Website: bh-photo
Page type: account-dashboard
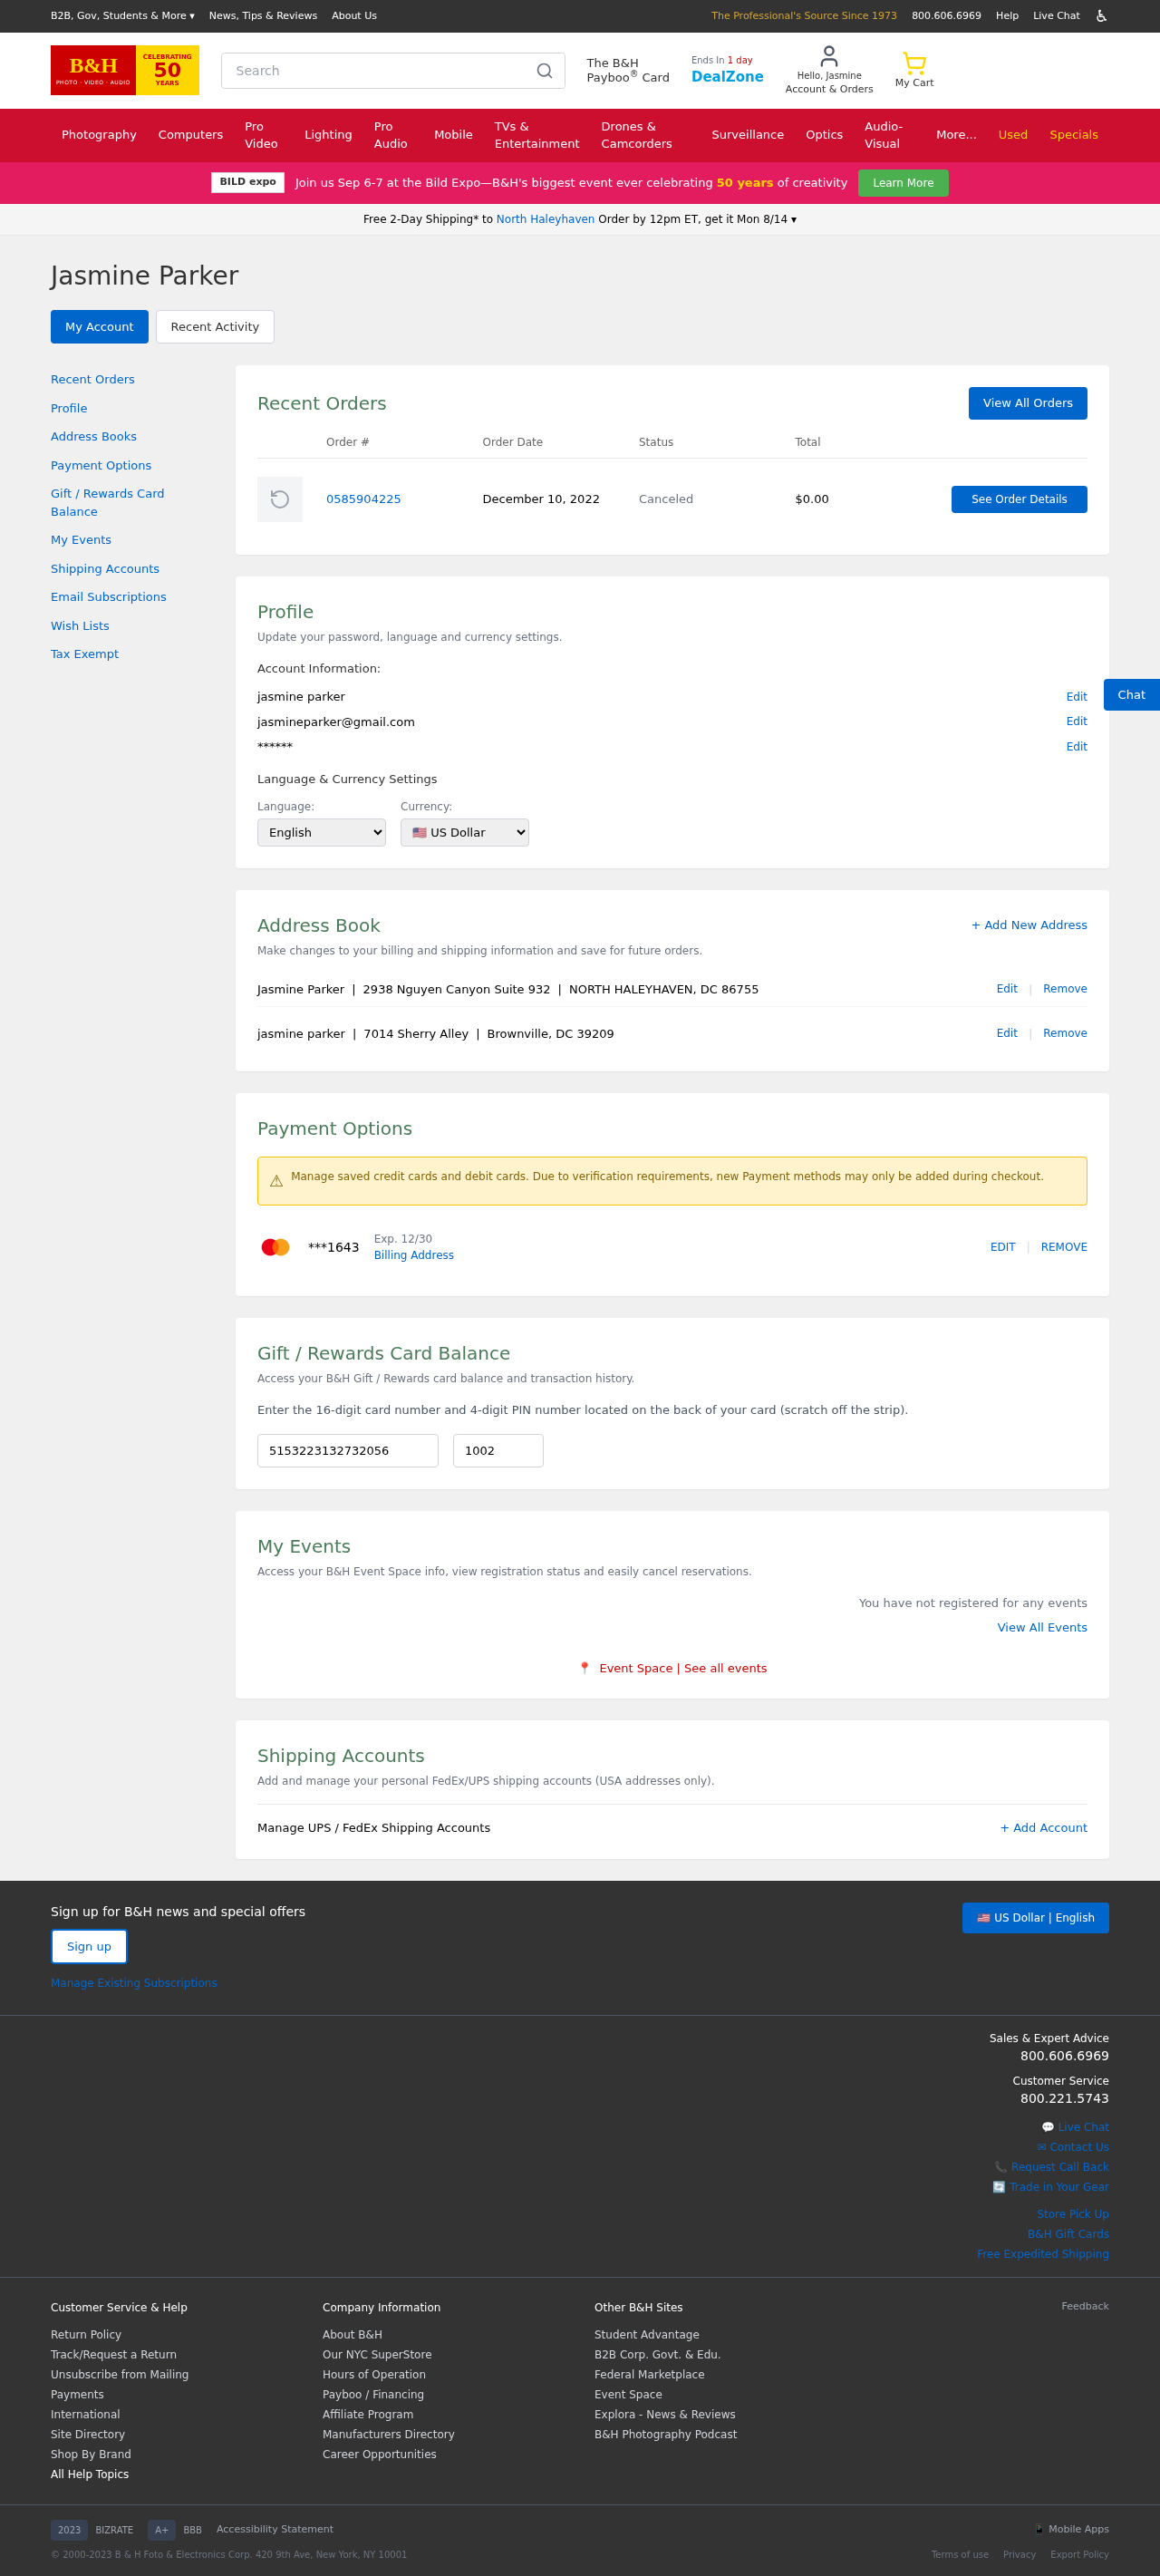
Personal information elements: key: PII_CARD_EXPIRY
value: Exp. 12/30
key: PII_CARD_LAST4
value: ***1643
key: PII_CITY
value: North Haleyhaven
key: PII_EMAIL
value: jasmineparker@gmail.com
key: PII_FIRSTNAME
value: Jasmine
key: PII_FULLNAME
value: Jasmine Parker
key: PII_LOCATION1_CITY_STATE_ZIP
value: Brownville, DC 39209
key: PII_LOCATION1_STREET
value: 7014 Sherry Alley
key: PII_STREET
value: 2938 Nguyen Canyon Suite 932
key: PII_FULLNAME2
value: jasmine parker
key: PII_FULLNAME3
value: Jasmine Parker
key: PII_CITY_STATE_ZIP
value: NORTH HALEYHAVEN, DC 86755
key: PII_FULLNAME4
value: jasmine parker
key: PII_GIFT_CODE
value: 5153223132732056
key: PII_GIFT_PIN
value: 1002
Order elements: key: ORDER_ID
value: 0585904225
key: ORDER_DATE
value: December 10, 2022
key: ORDER_TOTAL
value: $0.00
Search elements: key: HEADER_SEARCH
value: Search